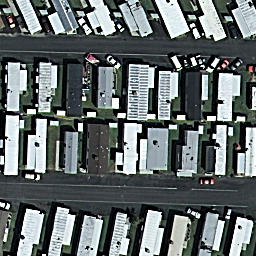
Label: mobilehomepark